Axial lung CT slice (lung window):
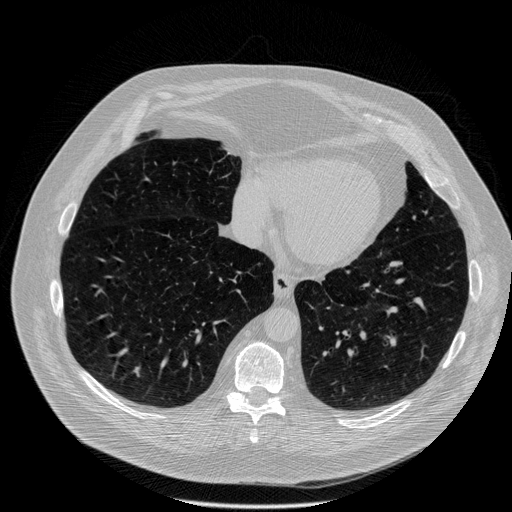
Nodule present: no